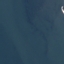
Land use / land cover class: SeaLake